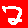
Digit: 2